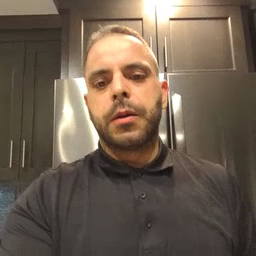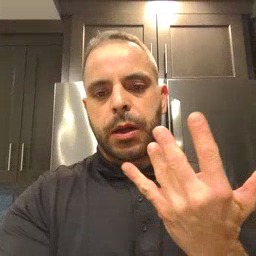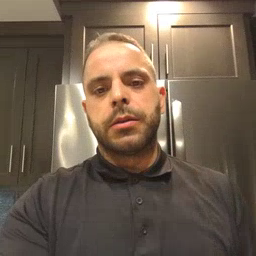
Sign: wait